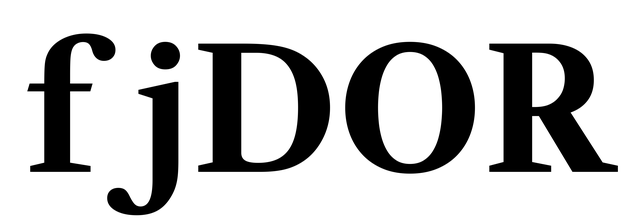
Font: LibreCaslonText_Bold